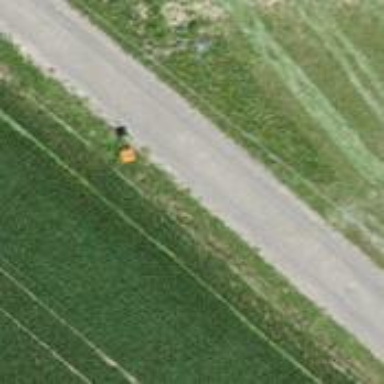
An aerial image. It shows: Pole with roofed pipeline marker.